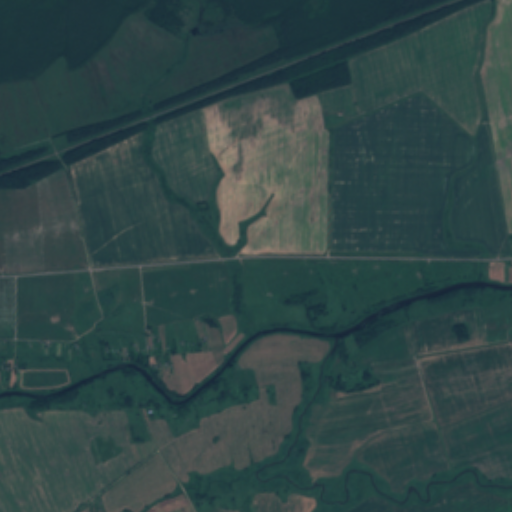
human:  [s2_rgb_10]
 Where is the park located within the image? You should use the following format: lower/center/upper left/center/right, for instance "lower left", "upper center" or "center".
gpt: The park is located in the lower left of the image.
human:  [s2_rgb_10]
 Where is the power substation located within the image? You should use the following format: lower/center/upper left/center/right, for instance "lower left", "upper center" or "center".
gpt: The power substation is located in the center left of the image.
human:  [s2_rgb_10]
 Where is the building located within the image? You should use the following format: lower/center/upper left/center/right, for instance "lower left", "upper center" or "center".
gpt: There is no building in the image.